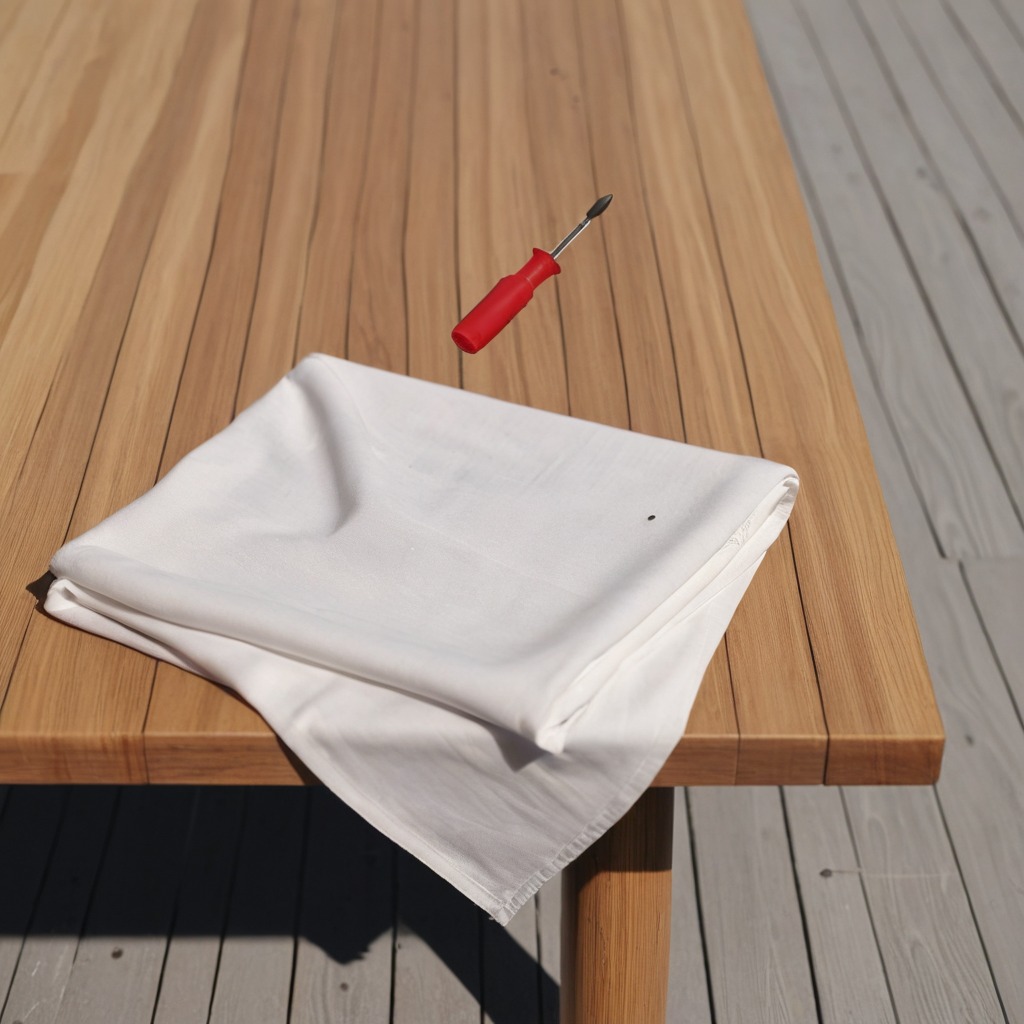
A screwdriver lies on a wooden table in an outdoor workshop during daytime bright natural light soft shadows worn but beneath the cloth